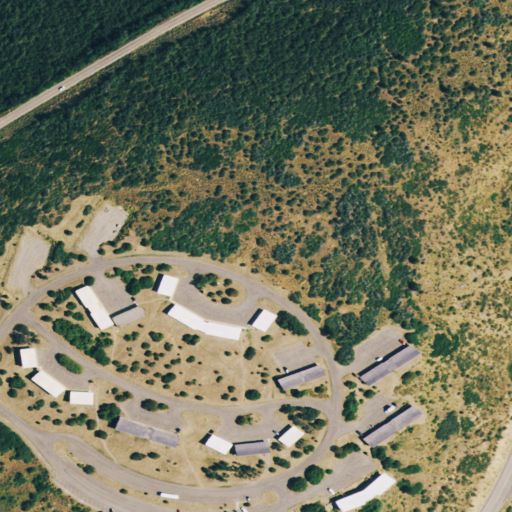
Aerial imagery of mountain in Colorado named Navajo Hill containing deciduous forest, shrub, low intensity development, open development, evergreen forest, and high intensity development